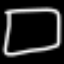
Label: square